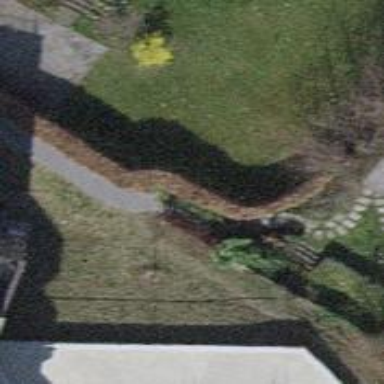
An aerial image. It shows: Hedge acting as barrier.